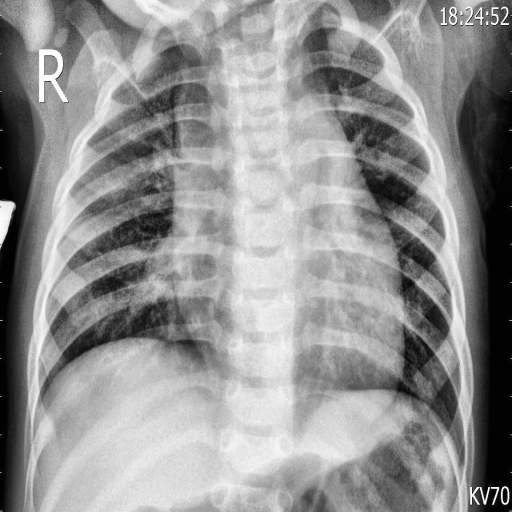
Finding: PNEUMONIA